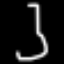
Label: hourglass